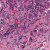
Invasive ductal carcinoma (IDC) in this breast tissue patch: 0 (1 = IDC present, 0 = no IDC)